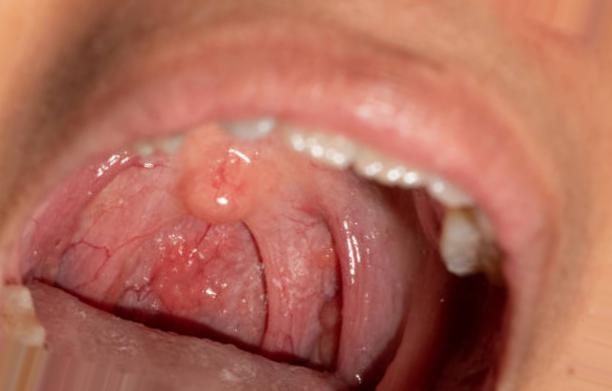
Condition: Mouth Ulcer